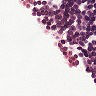
Metastatic tissue present: no